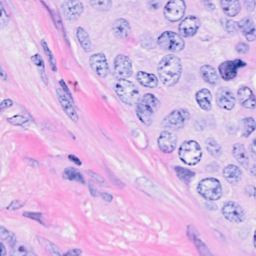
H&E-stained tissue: Breast